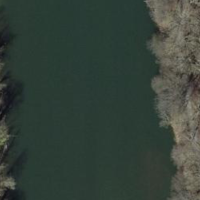
EUNIS habitat code: 15
Species observed at this site:
Podiceps cristatus
Fringilla coelebs
Carduelis carduelis
Fulica atra
Parus major
Erithacus rubecula
Mergus merganser